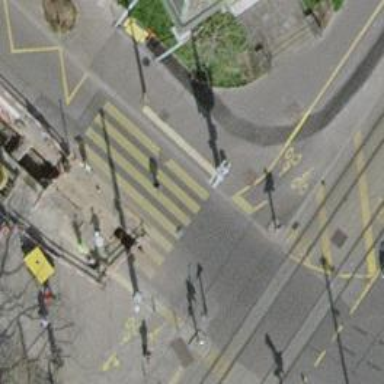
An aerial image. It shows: Crossing with traffic signals. It is zebra crossing.